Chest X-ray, AP view. Patient: 68 years old, sex F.
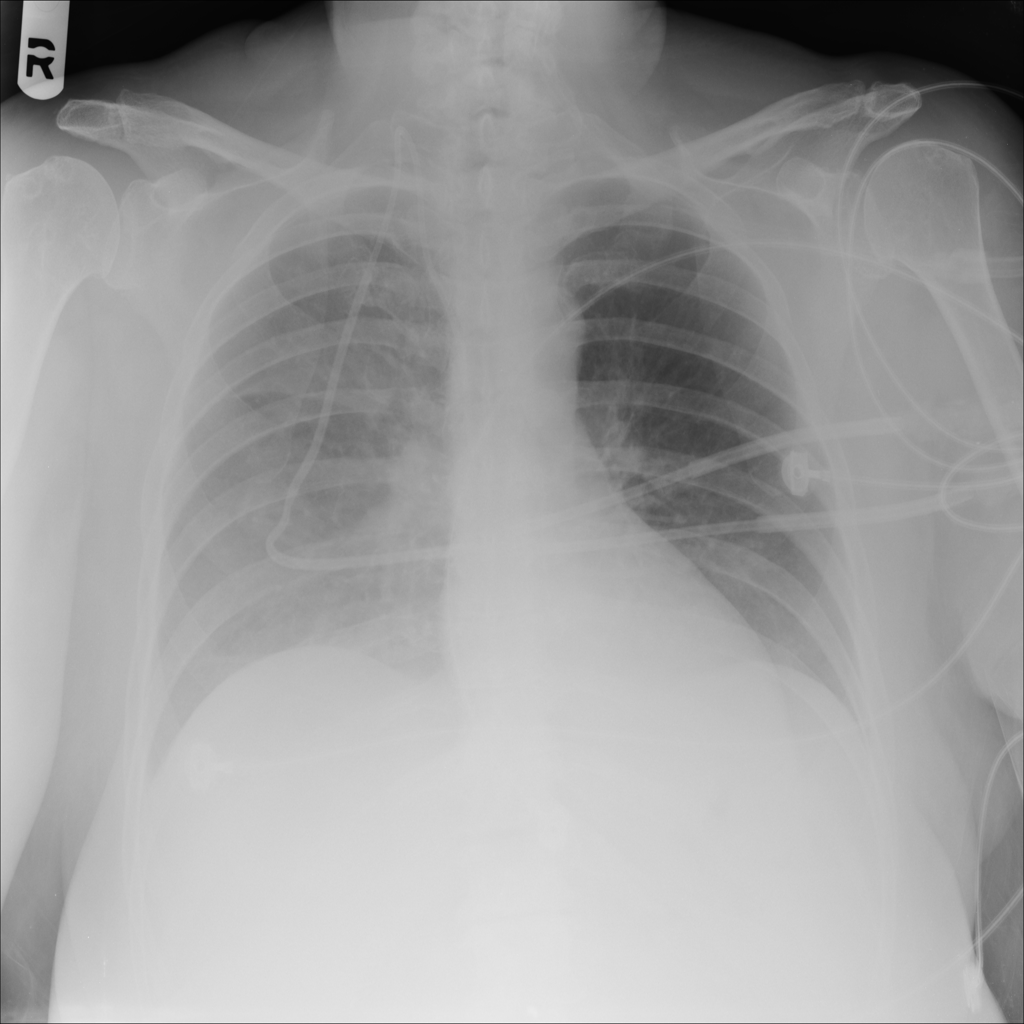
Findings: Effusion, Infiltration